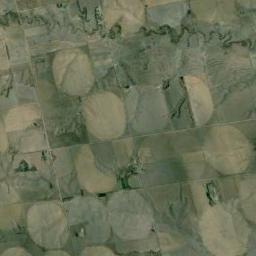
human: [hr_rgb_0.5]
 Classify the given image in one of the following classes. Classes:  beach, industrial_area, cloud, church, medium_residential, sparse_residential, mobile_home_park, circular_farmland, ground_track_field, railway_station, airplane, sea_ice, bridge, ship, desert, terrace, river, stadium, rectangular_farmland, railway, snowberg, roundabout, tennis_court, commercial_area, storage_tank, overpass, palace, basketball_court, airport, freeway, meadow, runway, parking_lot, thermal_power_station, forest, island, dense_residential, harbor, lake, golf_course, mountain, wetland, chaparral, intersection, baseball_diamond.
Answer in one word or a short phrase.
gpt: circular_farmland